Aerial crown-view tile of a tropical tree (Barro Colorado Island, Panama), acquired 20250512:
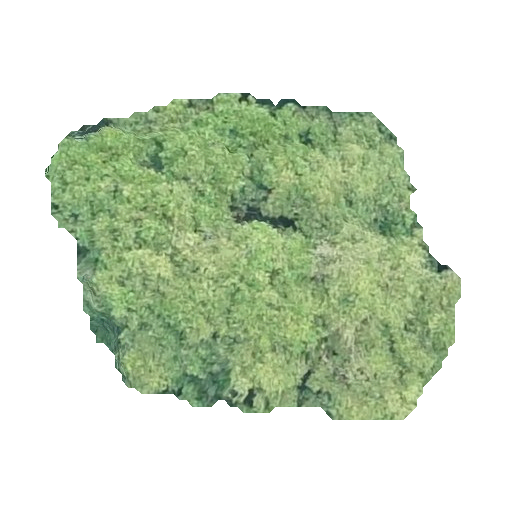
Species: Prioria copaifera
GBIF accepted scientific name: Prioria copaifera
Crown area: 150.01 m²